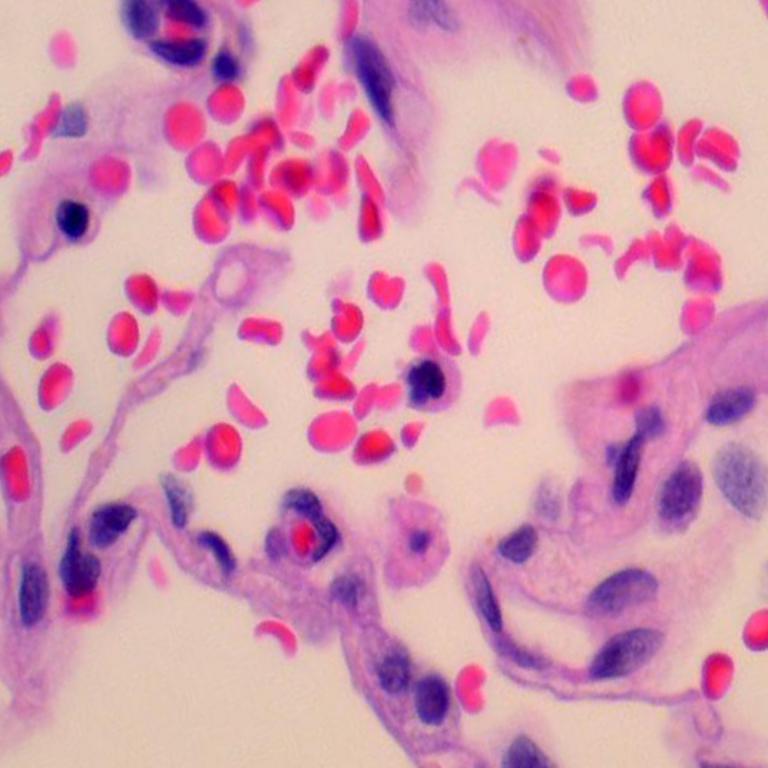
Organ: lung
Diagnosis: benign